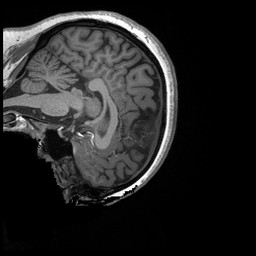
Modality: T1w
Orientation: sagittal
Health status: ill
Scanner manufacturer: siemens
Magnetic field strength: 3 T
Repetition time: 2.3 s
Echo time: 0.00243 s